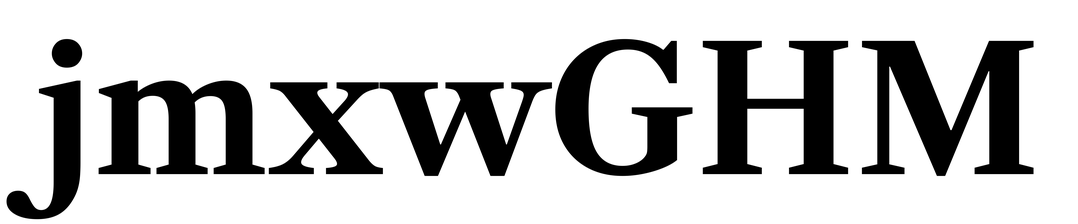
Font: LibreCaslonText_Bold